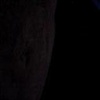
Label: space